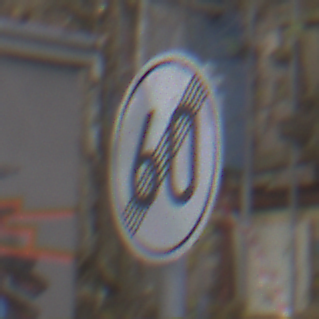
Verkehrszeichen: EndeGeschwindigkeit60
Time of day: MorningAfternoon
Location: Outdoor (Urban)
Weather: PartlyCloudy
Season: NotSpecified
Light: Natural